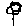
Label: flower